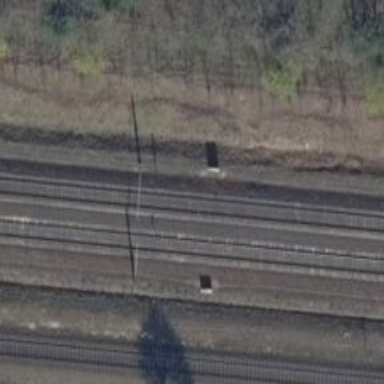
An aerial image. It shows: Milestone along the railway track with catenary mast.